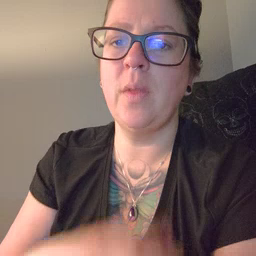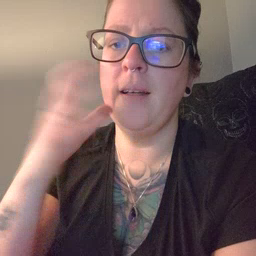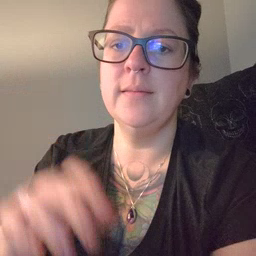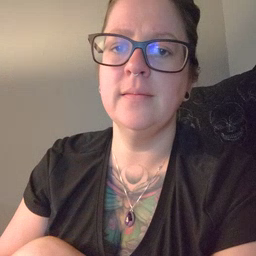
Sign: hot